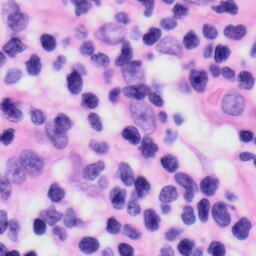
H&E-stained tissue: Skin